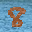
Label: 8